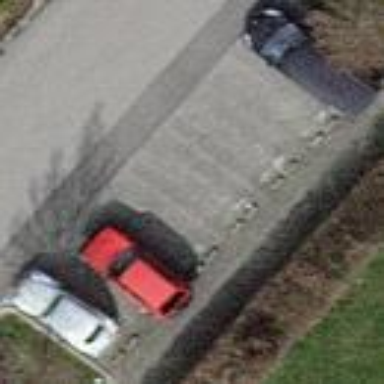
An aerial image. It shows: Street side parking area.